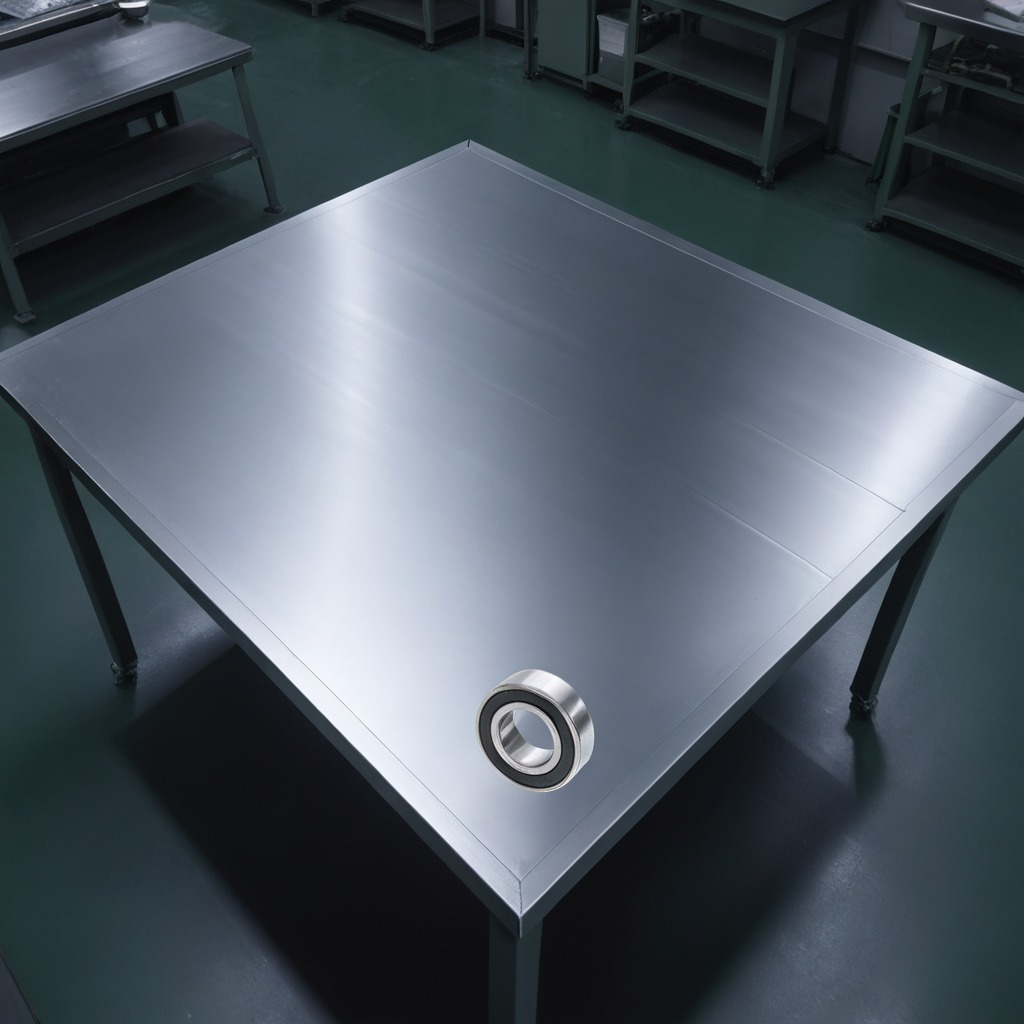
A metal ball bearing lies on the tabletop.